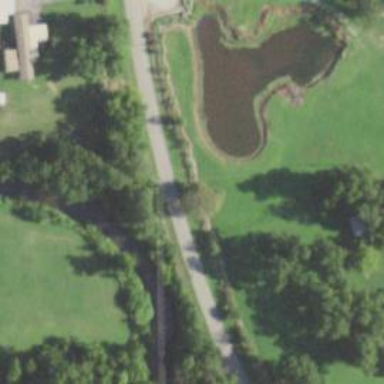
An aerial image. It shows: Peaceful pond surrounded by nature.